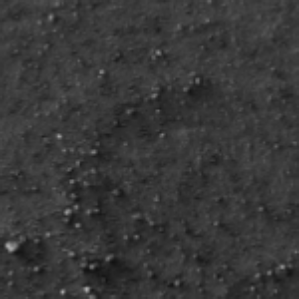
Label: frost